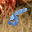
Label: 5